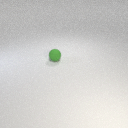
small green rubber sphere